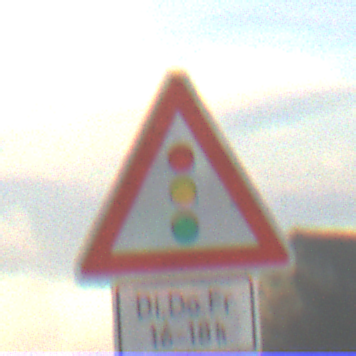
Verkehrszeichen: Lichtzeichenanlage
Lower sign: ZeitangabenMitBeschraenkungAufWochentage3
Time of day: SunriseSunset
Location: Outdoor (Nature)
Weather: PartlyCloudy
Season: Summer
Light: Natural